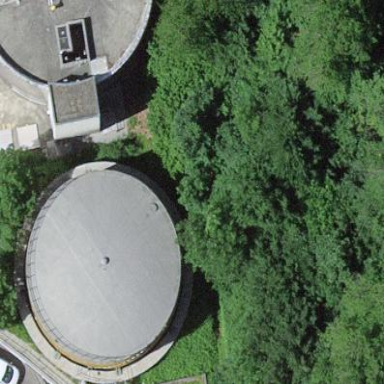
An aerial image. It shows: Storage tank with man-made structure.